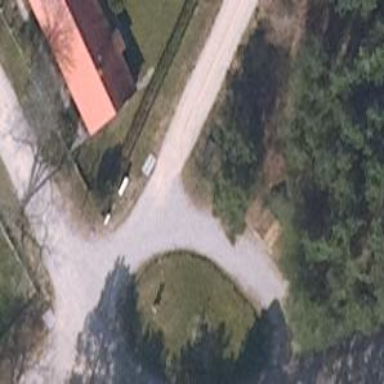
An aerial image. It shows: Service road with ground surface.